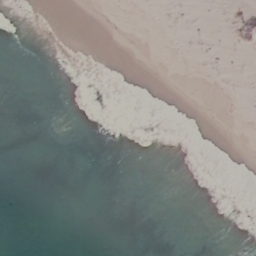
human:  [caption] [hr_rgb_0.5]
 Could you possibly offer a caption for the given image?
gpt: The waves coming over and over again to the sand beach .

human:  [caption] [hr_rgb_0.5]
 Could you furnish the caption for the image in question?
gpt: Waves slapping a white sand beach throw up white foam .

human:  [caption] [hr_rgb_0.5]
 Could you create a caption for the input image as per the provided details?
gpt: Waves come to the white sand beach over and over again and throw up white foams .

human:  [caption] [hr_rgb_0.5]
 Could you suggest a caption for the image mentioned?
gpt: This is a beach with green sea and white sands .

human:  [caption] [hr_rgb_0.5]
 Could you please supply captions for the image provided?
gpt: Waves come to the white sand beach over and over again with white foasm .